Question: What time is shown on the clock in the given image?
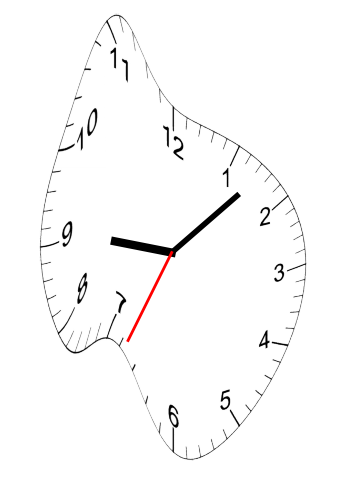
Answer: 09:07:34